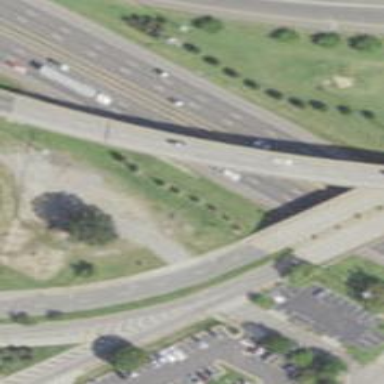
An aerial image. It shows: Bridge on motorway link.